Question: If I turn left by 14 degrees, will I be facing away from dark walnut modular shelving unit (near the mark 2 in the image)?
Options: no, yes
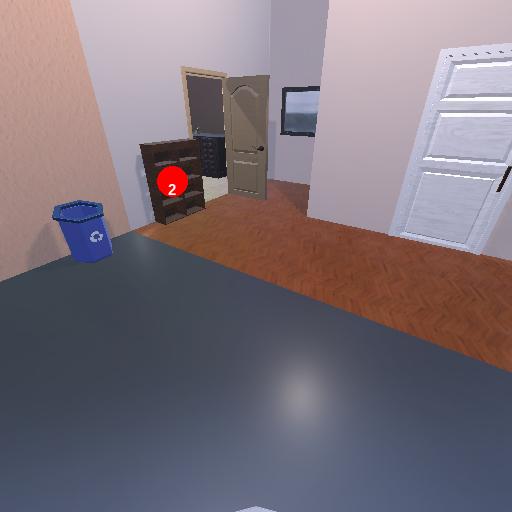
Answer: no